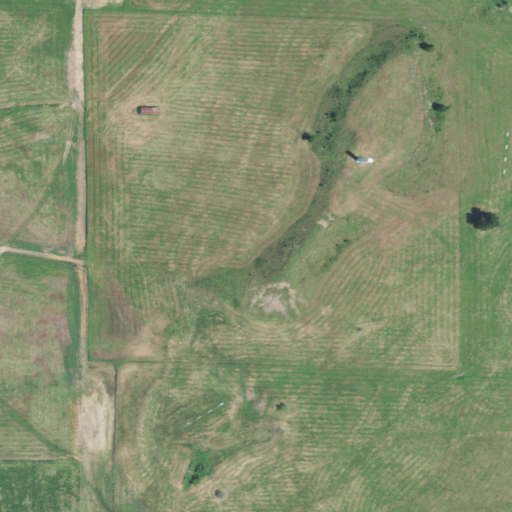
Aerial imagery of mountain in Oklahoma named Osage Mound containing pasture and open development